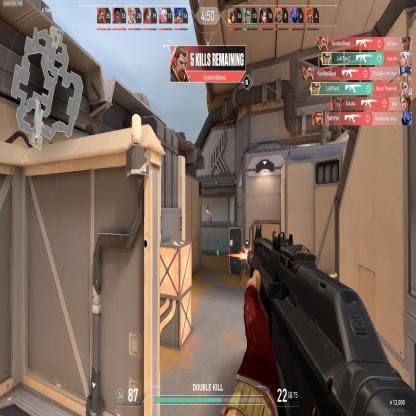
Label: enemy